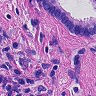
Metastatic tissue present: yes